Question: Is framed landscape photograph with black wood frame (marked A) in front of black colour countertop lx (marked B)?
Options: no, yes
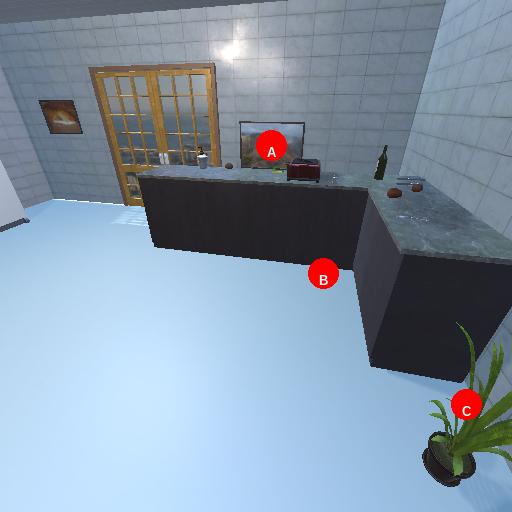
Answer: no